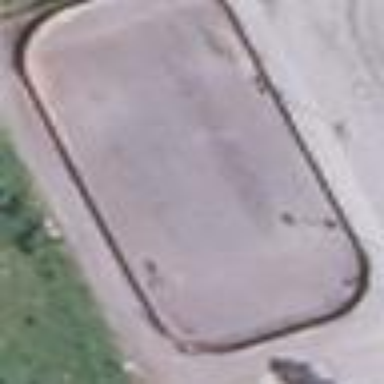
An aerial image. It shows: Pitch designed for ice hockey.